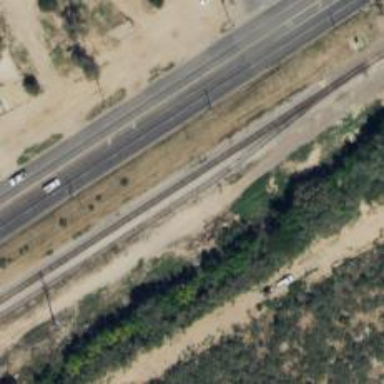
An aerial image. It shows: Wedge used for railway derailment.